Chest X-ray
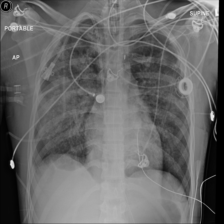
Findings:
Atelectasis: negative
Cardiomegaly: negative
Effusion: positive
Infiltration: negative
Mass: negative
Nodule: negative
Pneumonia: negative
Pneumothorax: negative
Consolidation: negative
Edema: negative
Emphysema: negative
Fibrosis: negative
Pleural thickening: negative
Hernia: negative